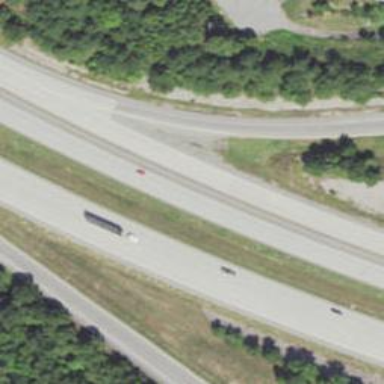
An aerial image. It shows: Motorway.